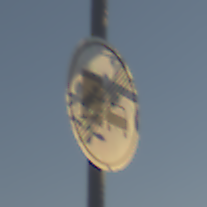
Verkehrszeichen: EndeUeberholverbotKraftfahrzeuge
Umgebung: Outdoor, Nature
Tageszeit: SunriseSunset
Wetter: Clear
Licht: Natural
Jahreszeit: NotSpecified
Kontrast: HighContrast